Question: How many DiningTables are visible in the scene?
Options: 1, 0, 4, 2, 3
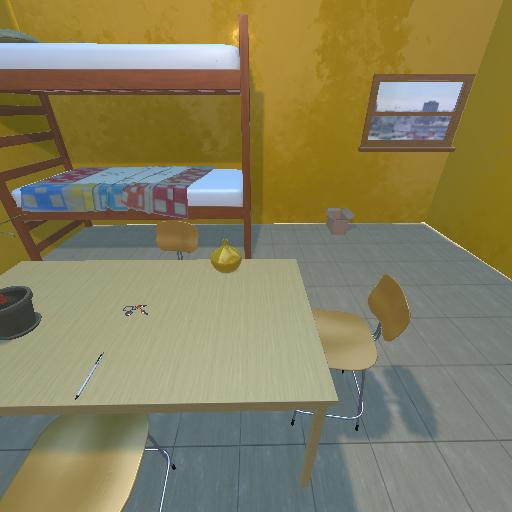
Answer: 1